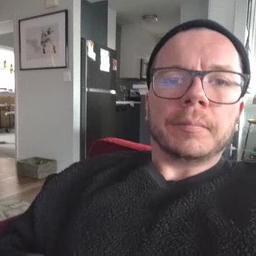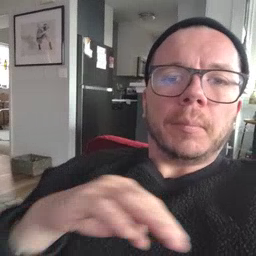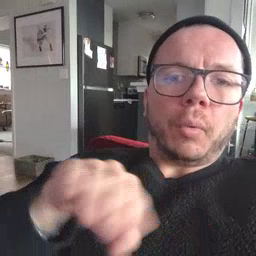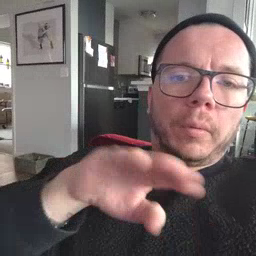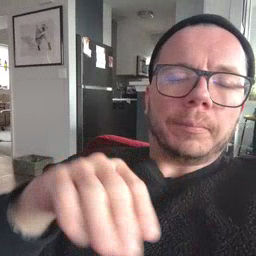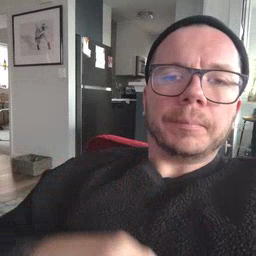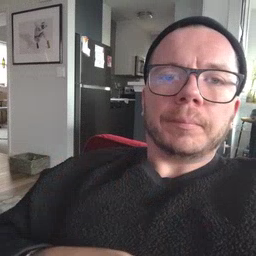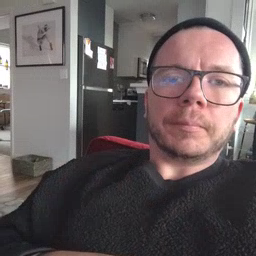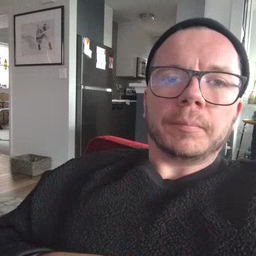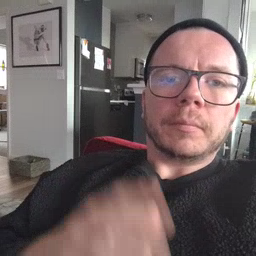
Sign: pool